Brain MRI, t1w sequence, axial 2D slice.
Patient: age 44, sex F, weight 95 kg, height 1.95 m
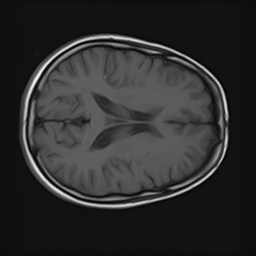